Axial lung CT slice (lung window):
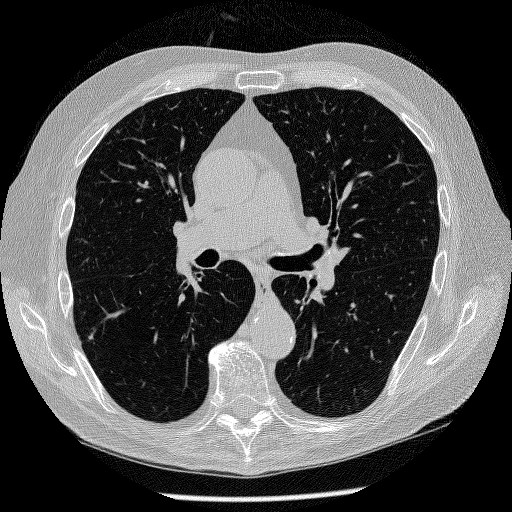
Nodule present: no